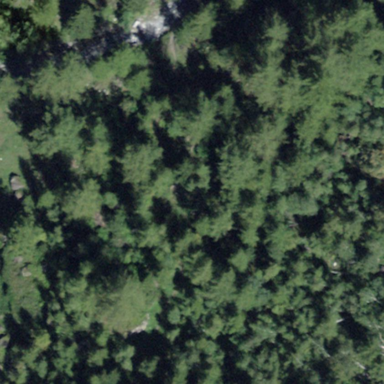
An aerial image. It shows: Woodland consisting mainly of needle-leaved trees.